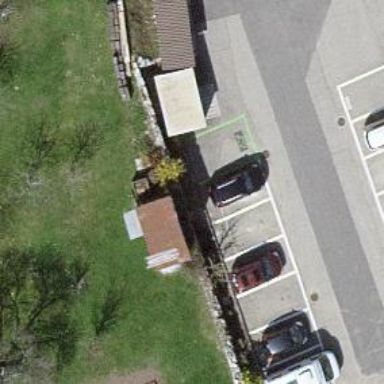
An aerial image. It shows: Charging station.